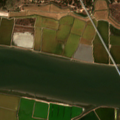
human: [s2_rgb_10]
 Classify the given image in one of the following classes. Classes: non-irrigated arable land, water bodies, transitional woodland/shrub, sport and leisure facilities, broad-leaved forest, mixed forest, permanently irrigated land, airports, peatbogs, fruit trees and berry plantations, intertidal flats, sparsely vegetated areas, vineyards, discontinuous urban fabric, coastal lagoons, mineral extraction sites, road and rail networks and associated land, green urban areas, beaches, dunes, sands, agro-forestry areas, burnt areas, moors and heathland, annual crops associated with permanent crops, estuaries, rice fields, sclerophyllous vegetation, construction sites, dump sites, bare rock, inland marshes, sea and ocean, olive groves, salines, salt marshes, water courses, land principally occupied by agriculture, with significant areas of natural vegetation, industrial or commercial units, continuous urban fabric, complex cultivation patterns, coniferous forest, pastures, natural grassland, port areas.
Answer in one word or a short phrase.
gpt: rice fields, agro-forestry areas, broad-leaved forest, mixed forest, salines, water courses